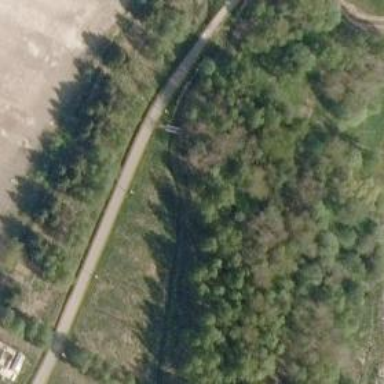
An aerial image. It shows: Path on bridge.